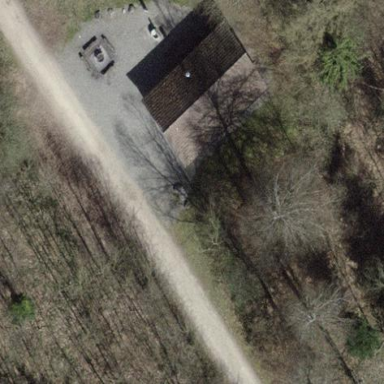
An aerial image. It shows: Cabin.